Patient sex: F
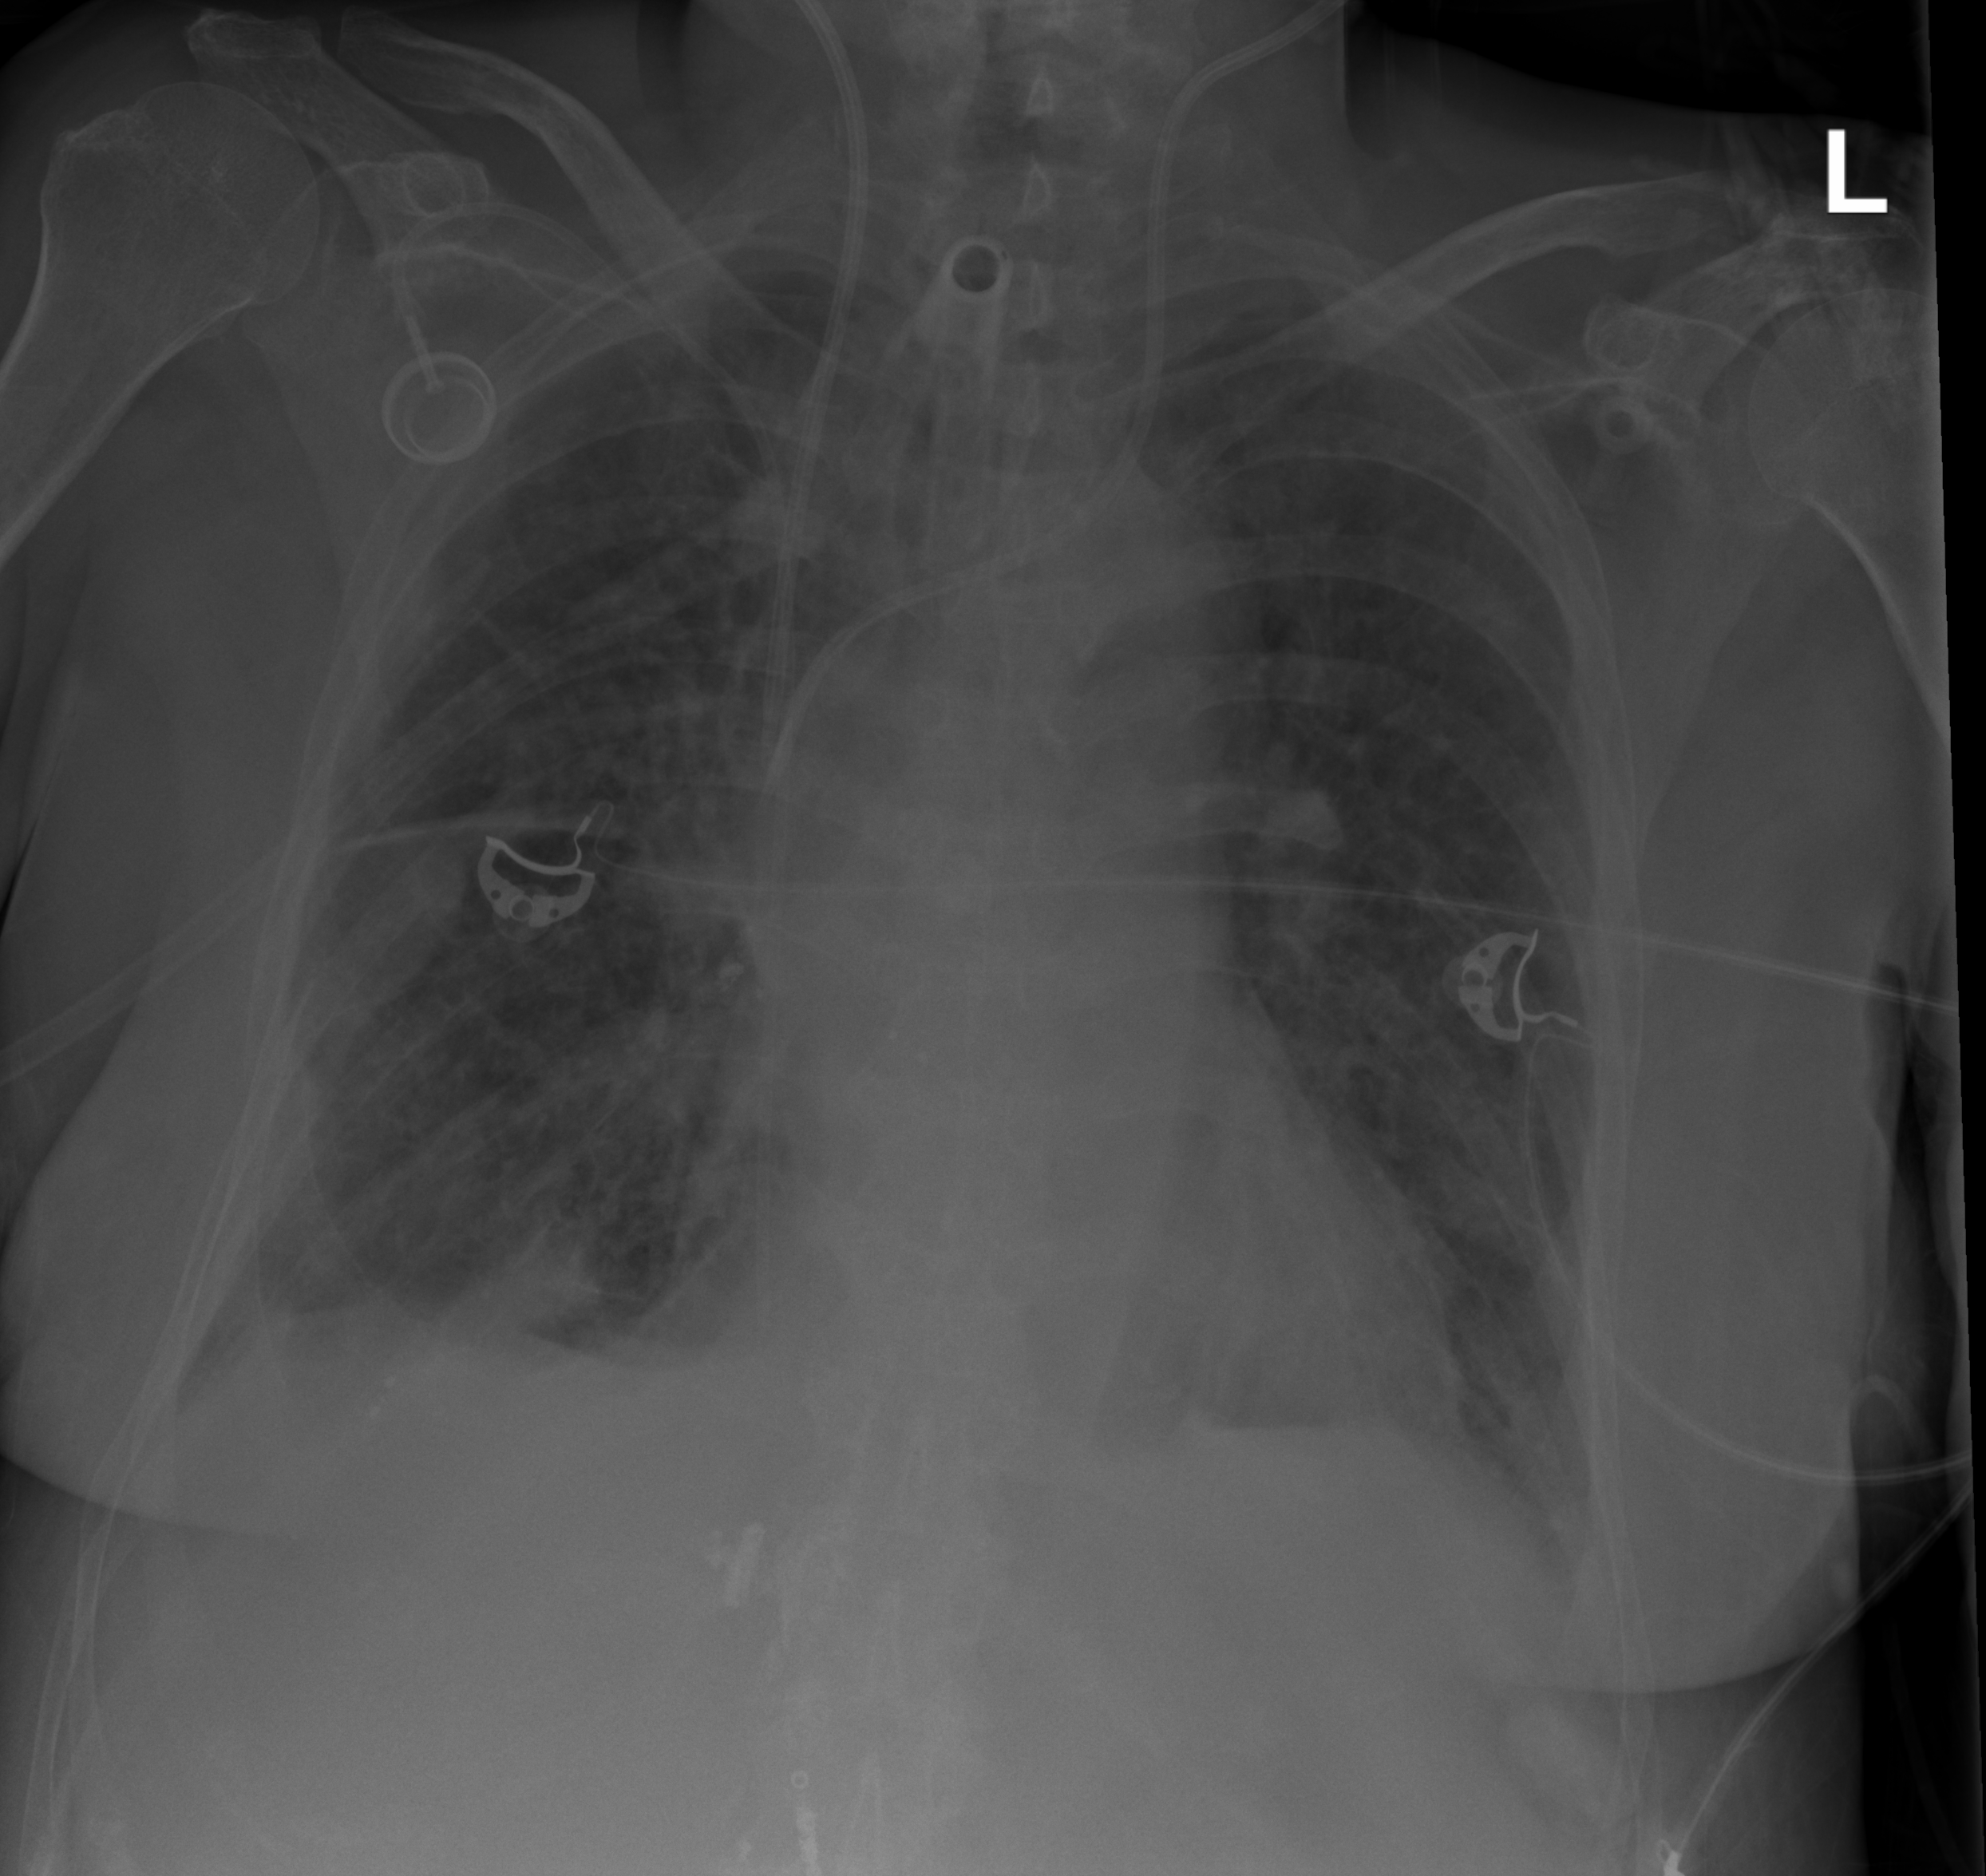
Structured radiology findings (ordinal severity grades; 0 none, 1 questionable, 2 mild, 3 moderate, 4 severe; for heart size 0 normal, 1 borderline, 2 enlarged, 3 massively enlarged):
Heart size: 1
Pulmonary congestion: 3
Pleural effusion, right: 2
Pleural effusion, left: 2
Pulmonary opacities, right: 2
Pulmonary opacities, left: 2
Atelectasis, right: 2
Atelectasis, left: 2